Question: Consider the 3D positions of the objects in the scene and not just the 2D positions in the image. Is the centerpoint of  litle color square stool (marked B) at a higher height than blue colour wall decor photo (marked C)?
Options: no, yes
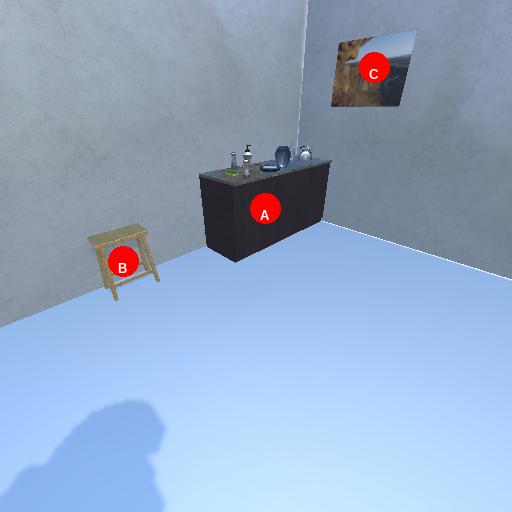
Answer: no